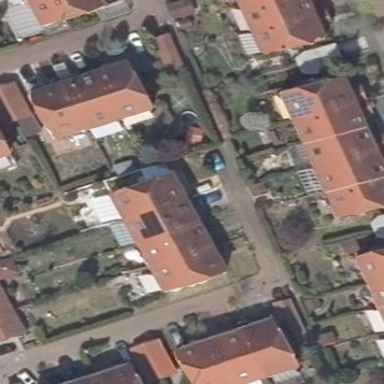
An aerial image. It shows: Building featuring apartments with half-hipped roof.